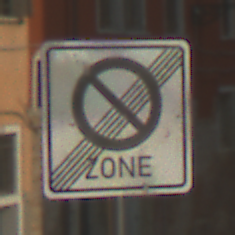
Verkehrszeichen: EndeEingeschraenktesHalteverbotZone
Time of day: MorningAfternoon
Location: Outdoor (Urban)
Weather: Clear
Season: NotSpecified
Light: Natural